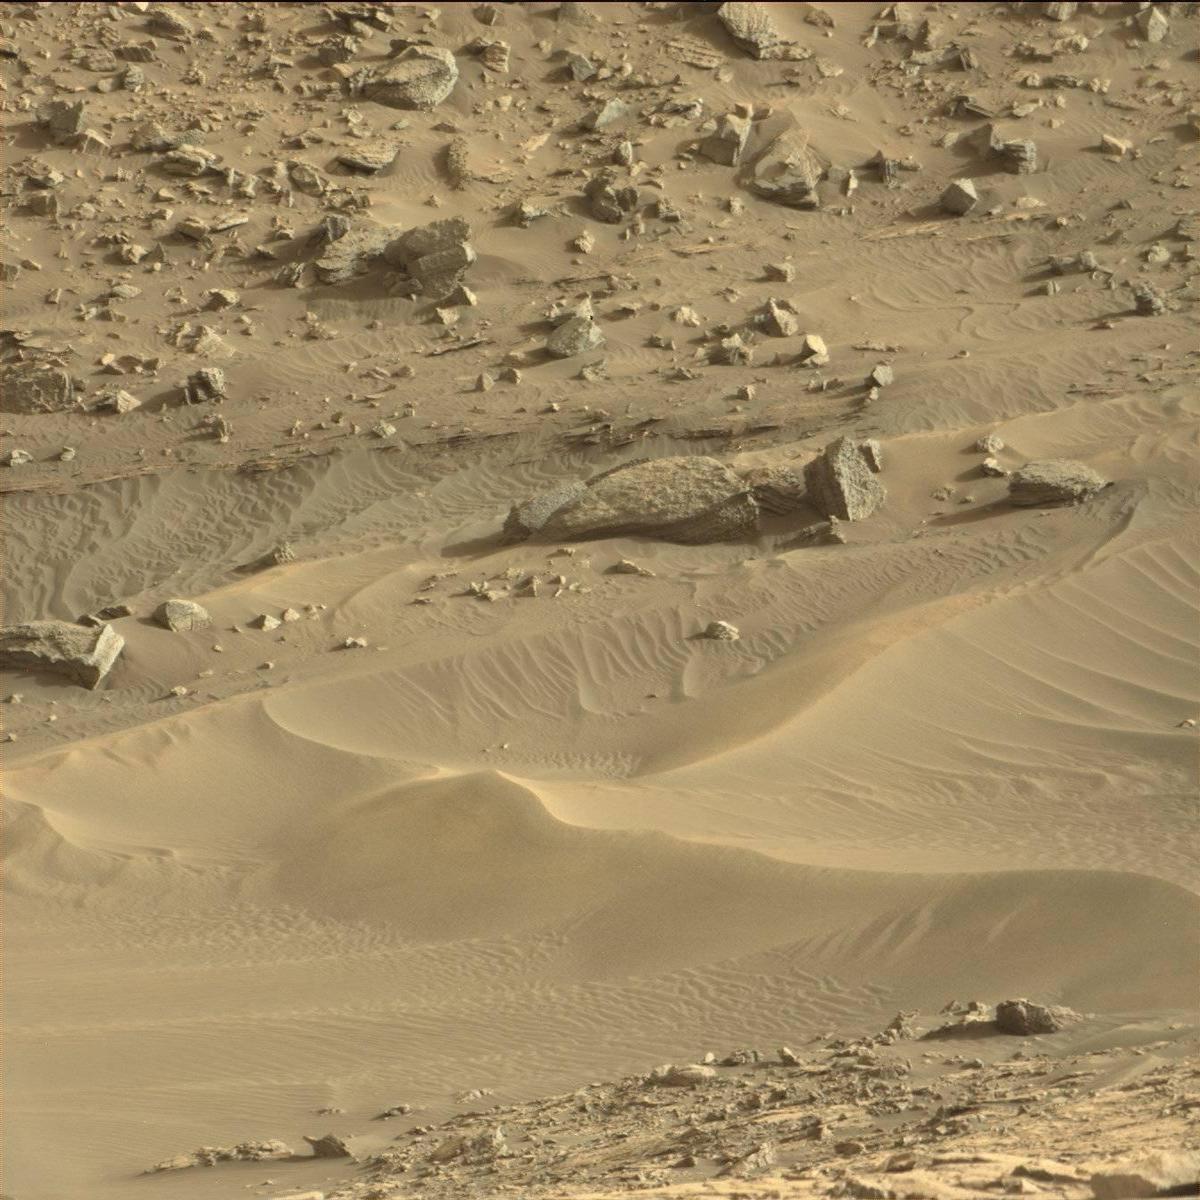
Terrain classes present: Bedrock, Rock, Sand / Soil